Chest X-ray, PA view. Patient: 59 years old, sex M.
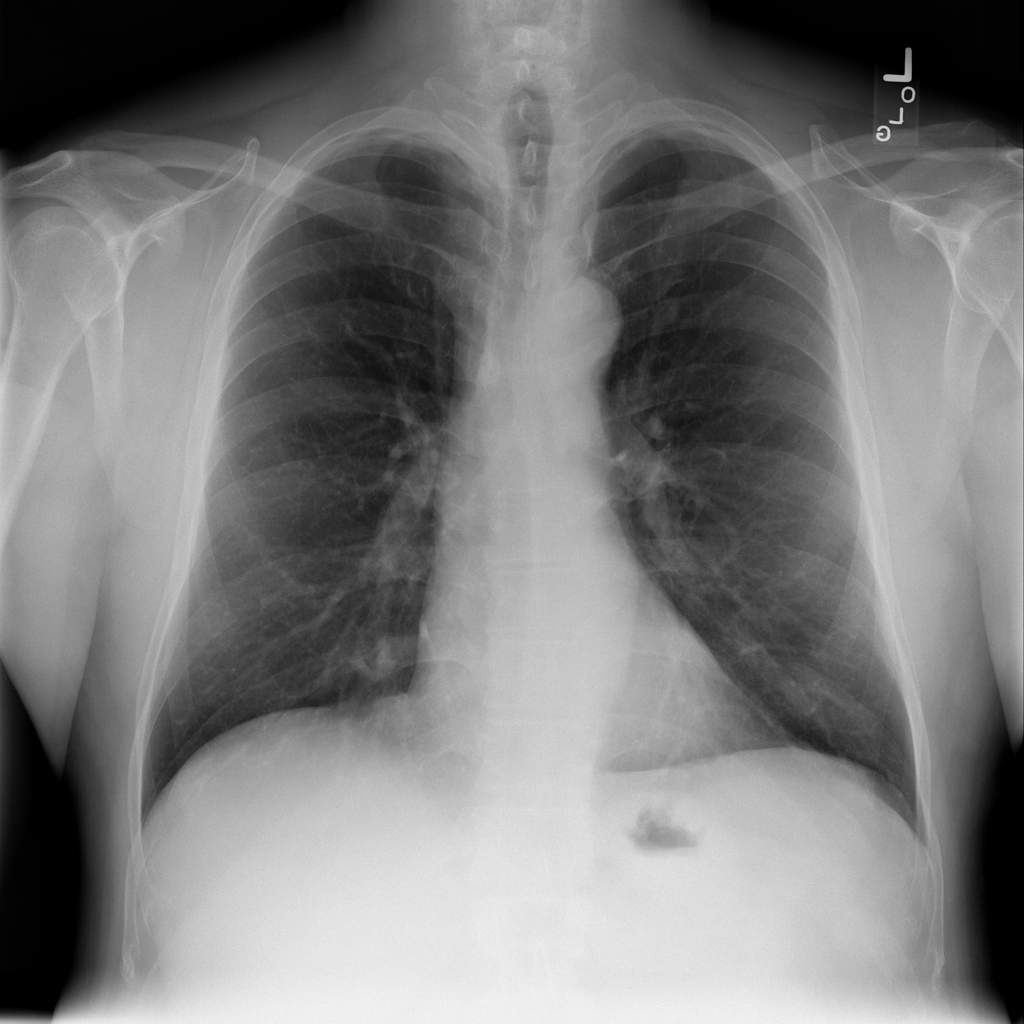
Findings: No Finding